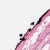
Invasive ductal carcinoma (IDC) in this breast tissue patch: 0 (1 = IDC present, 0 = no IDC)